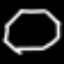
Label: octagon